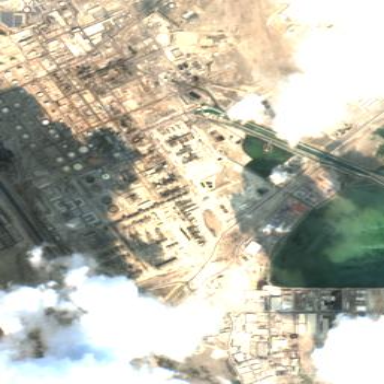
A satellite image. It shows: Industrial area designated for oil refining activities.